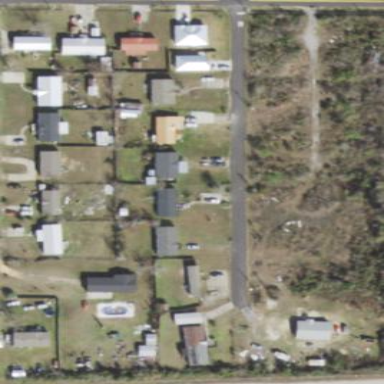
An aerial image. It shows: Residential area composed of single-family homes.